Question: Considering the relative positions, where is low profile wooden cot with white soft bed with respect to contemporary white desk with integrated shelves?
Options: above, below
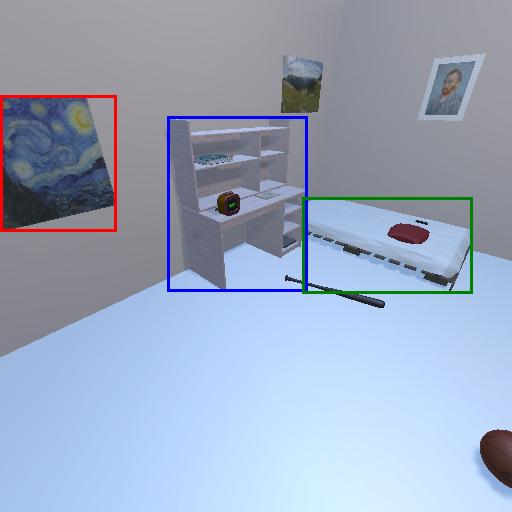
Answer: above